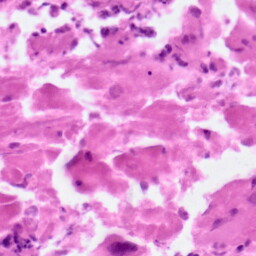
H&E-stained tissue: Pancreatic